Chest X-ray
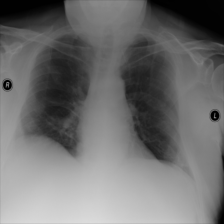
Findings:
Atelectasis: negative
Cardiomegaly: negative
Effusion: negative
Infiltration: negative
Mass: negative
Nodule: negative
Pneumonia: negative
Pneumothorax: negative
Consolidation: negative
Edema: negative
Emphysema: negative
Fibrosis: negative
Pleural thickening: negative
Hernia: negative